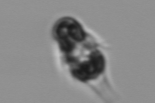
Label: Mesodinium